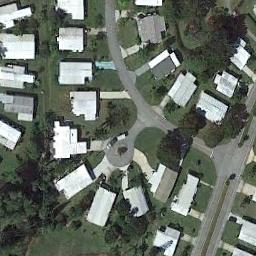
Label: mobile_home_park